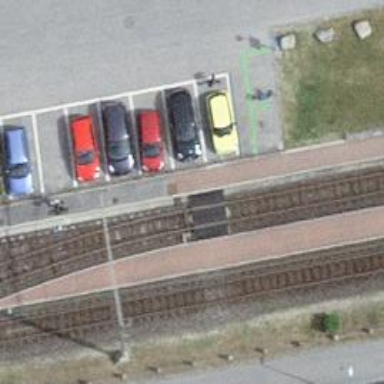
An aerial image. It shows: Crossing for the railway.